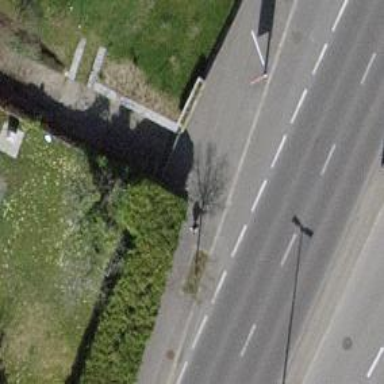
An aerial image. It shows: Unmarked crossing on the road.